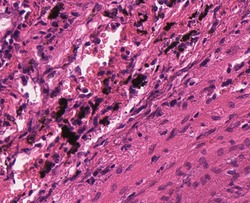
Tumor epithelial tissue: no
Tumor-associated stroma tissue: yes
Normal tissue: no